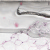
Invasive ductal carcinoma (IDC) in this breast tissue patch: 0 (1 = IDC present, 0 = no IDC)